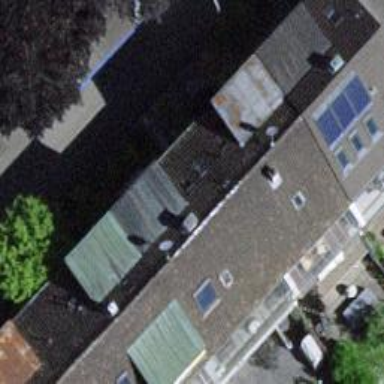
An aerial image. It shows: Terrace building.